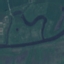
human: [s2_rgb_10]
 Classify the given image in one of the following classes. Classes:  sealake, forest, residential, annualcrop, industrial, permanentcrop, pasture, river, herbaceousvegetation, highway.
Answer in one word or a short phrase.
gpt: River